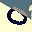
Label: 0